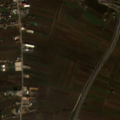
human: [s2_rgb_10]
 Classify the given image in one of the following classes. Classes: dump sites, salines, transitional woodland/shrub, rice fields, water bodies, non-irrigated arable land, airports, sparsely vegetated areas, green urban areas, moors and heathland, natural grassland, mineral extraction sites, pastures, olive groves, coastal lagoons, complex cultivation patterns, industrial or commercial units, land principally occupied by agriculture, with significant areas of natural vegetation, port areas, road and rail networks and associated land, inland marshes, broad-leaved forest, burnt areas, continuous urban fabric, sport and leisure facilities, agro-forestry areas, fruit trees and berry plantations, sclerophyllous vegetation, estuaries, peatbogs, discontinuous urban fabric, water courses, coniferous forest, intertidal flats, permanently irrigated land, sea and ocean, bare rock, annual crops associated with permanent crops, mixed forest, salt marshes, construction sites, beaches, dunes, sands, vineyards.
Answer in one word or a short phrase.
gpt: discontinuous urban fabric, non-irrigated arable land, complex cultivation patterns